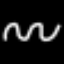
Label: squiggle